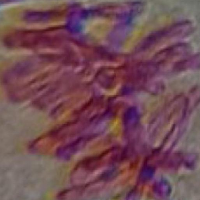
Label: metaphase